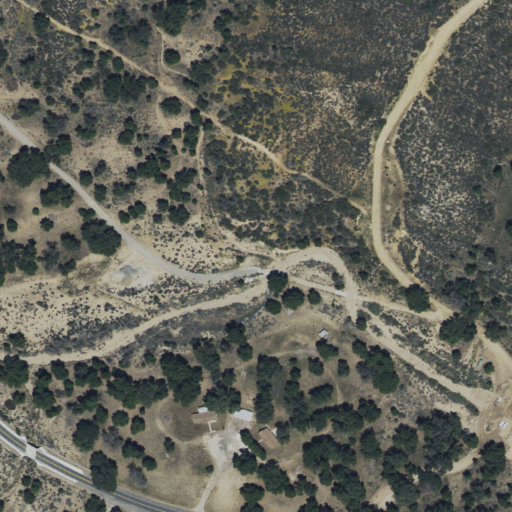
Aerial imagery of valley in California named Rock Canyon containing shrub, woody wetlands, open development, herbaceous wetlands, and low intensity development